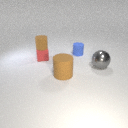
large gray metal sphere to the right of small blue rubber cylinder